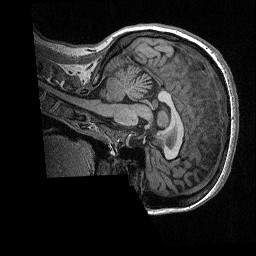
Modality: T1w
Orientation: sagittal
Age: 31
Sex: female
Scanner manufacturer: siemens
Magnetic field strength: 3 T
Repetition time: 2.3 s
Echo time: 0.00298 s